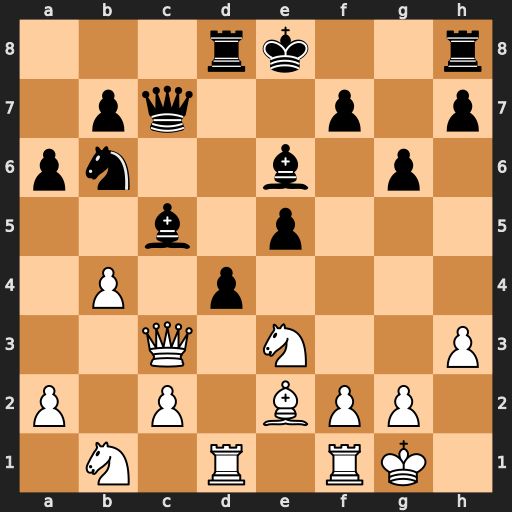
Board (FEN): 3rk2r/1pq2p1p/pn2b1p1/2b1p3/1P1p4/2Q1N2P/P1P1BPP1/1N1R1RK1
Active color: w
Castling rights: k
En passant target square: -
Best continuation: Qxc5 Qxc5 bxc5